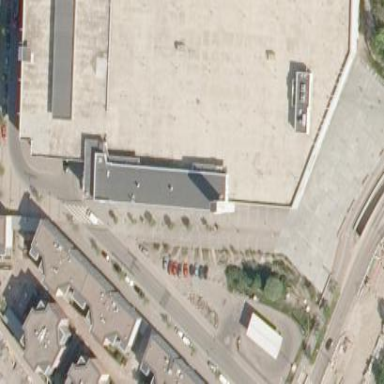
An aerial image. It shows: Retail building housing supermarket.